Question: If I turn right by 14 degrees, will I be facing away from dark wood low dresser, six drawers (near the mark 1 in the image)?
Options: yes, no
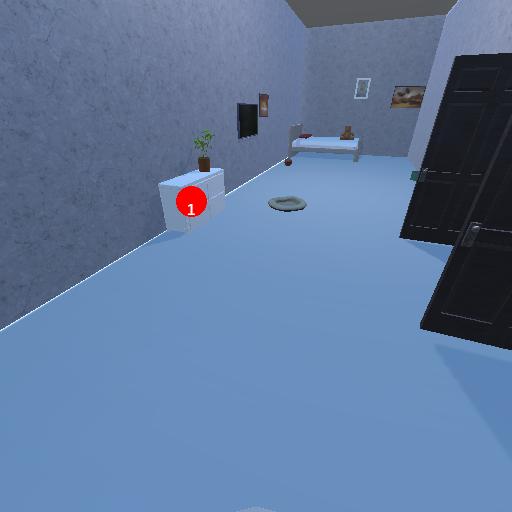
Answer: yes